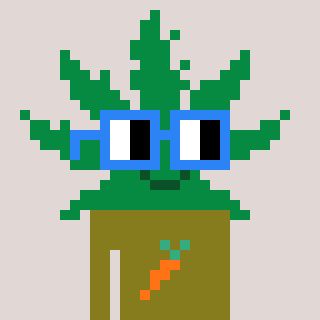
a pixel art character with square blue glasses, a weed-shaped head and a gunk-colored body on a warm background